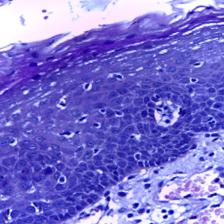
Diagnosis: Normal